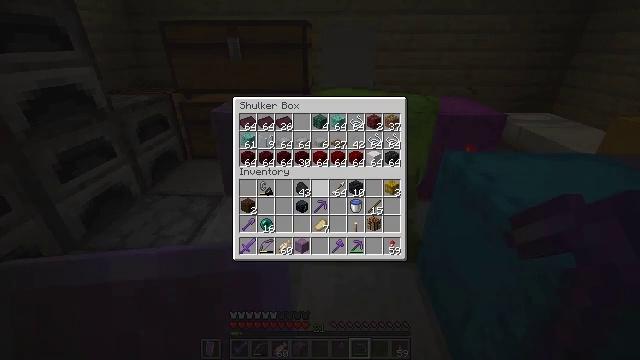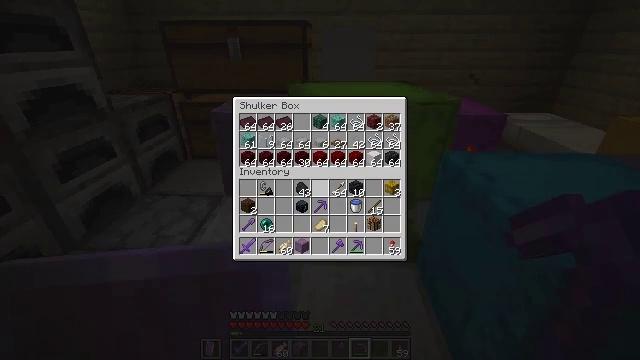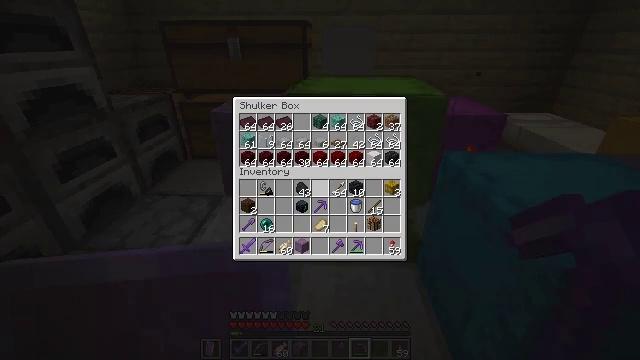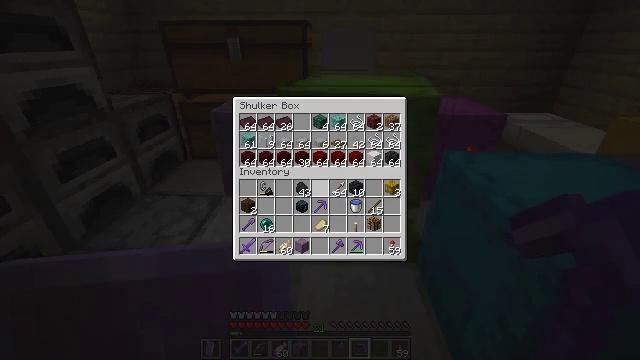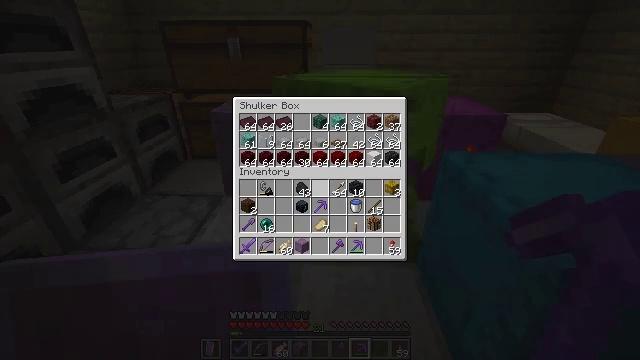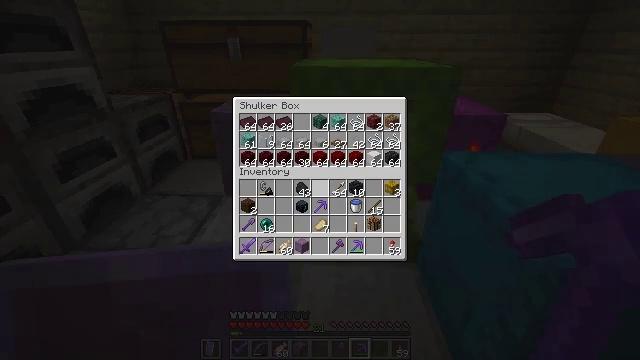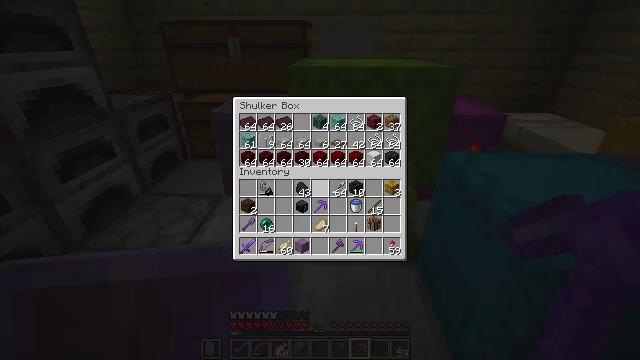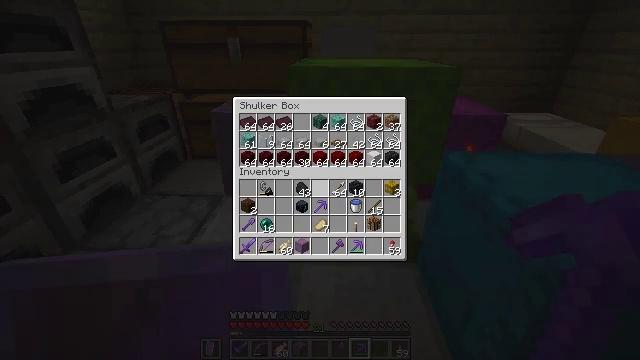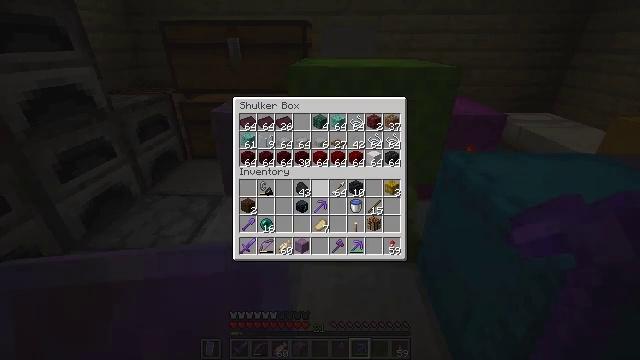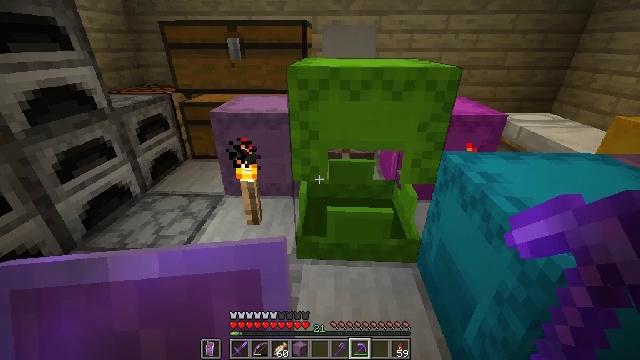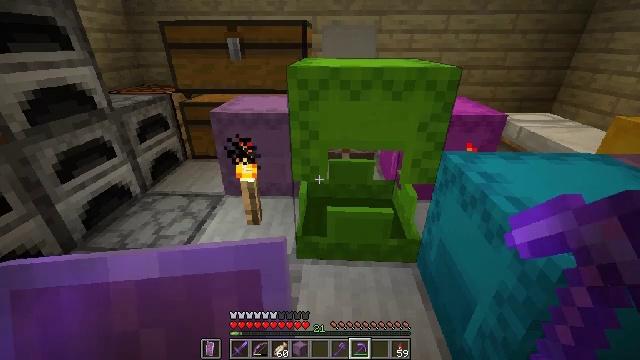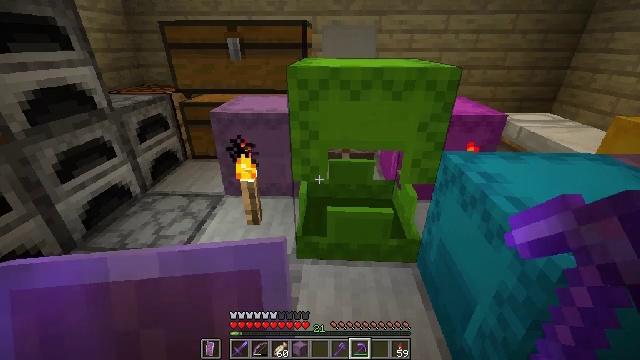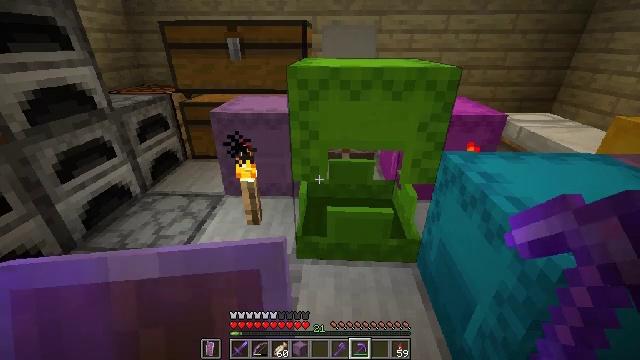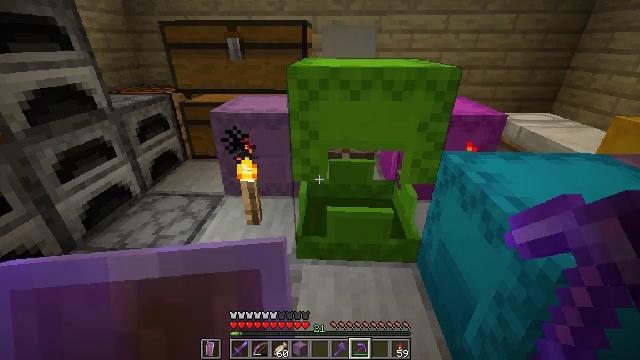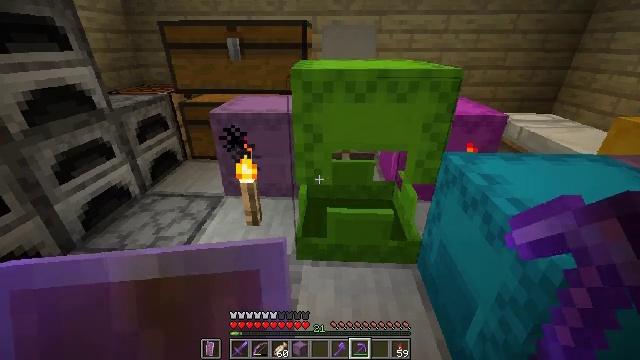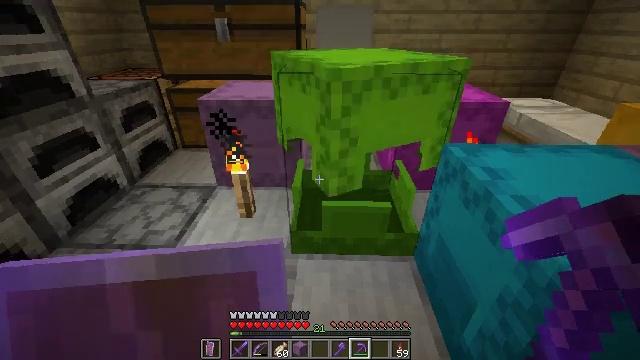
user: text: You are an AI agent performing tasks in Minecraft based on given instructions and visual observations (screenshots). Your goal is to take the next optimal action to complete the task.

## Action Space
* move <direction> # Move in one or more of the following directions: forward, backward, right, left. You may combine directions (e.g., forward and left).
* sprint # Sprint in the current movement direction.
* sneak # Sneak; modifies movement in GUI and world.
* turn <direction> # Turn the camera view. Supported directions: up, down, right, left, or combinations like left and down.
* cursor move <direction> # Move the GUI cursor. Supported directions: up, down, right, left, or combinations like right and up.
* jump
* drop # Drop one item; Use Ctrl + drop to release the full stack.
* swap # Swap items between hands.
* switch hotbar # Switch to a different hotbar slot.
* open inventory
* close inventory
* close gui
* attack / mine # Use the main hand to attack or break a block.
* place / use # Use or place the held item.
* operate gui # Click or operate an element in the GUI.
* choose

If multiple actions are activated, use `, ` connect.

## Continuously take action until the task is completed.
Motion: motion action
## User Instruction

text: Mine the lime shulker box to pick it up.
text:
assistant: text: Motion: no_op
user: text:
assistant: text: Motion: no_op
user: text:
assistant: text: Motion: no_op
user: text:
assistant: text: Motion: no_op
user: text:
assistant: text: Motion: no_op
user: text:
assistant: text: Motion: no_op
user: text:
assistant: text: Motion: no_op
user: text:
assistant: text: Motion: no_op
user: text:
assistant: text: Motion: no_op
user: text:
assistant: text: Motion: no_op
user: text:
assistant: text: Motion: no_op
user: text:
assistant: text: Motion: no_op
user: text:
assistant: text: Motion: no_op
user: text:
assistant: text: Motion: move forward
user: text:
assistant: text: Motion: move forward, turn right and down
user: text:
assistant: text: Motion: move forward, turn right and down
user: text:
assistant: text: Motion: move forward, turn down
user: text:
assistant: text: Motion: no_op
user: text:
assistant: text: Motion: no_op
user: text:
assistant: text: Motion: no_op
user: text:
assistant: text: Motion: no_op
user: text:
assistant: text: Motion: attack / mine
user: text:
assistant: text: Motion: turn down, attack / mine
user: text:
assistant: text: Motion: attack / mine
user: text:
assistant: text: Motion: attack / mine
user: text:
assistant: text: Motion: attack / mine
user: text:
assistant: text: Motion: no_op
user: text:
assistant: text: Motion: no_op
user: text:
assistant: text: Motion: no_op
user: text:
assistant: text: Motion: no_op